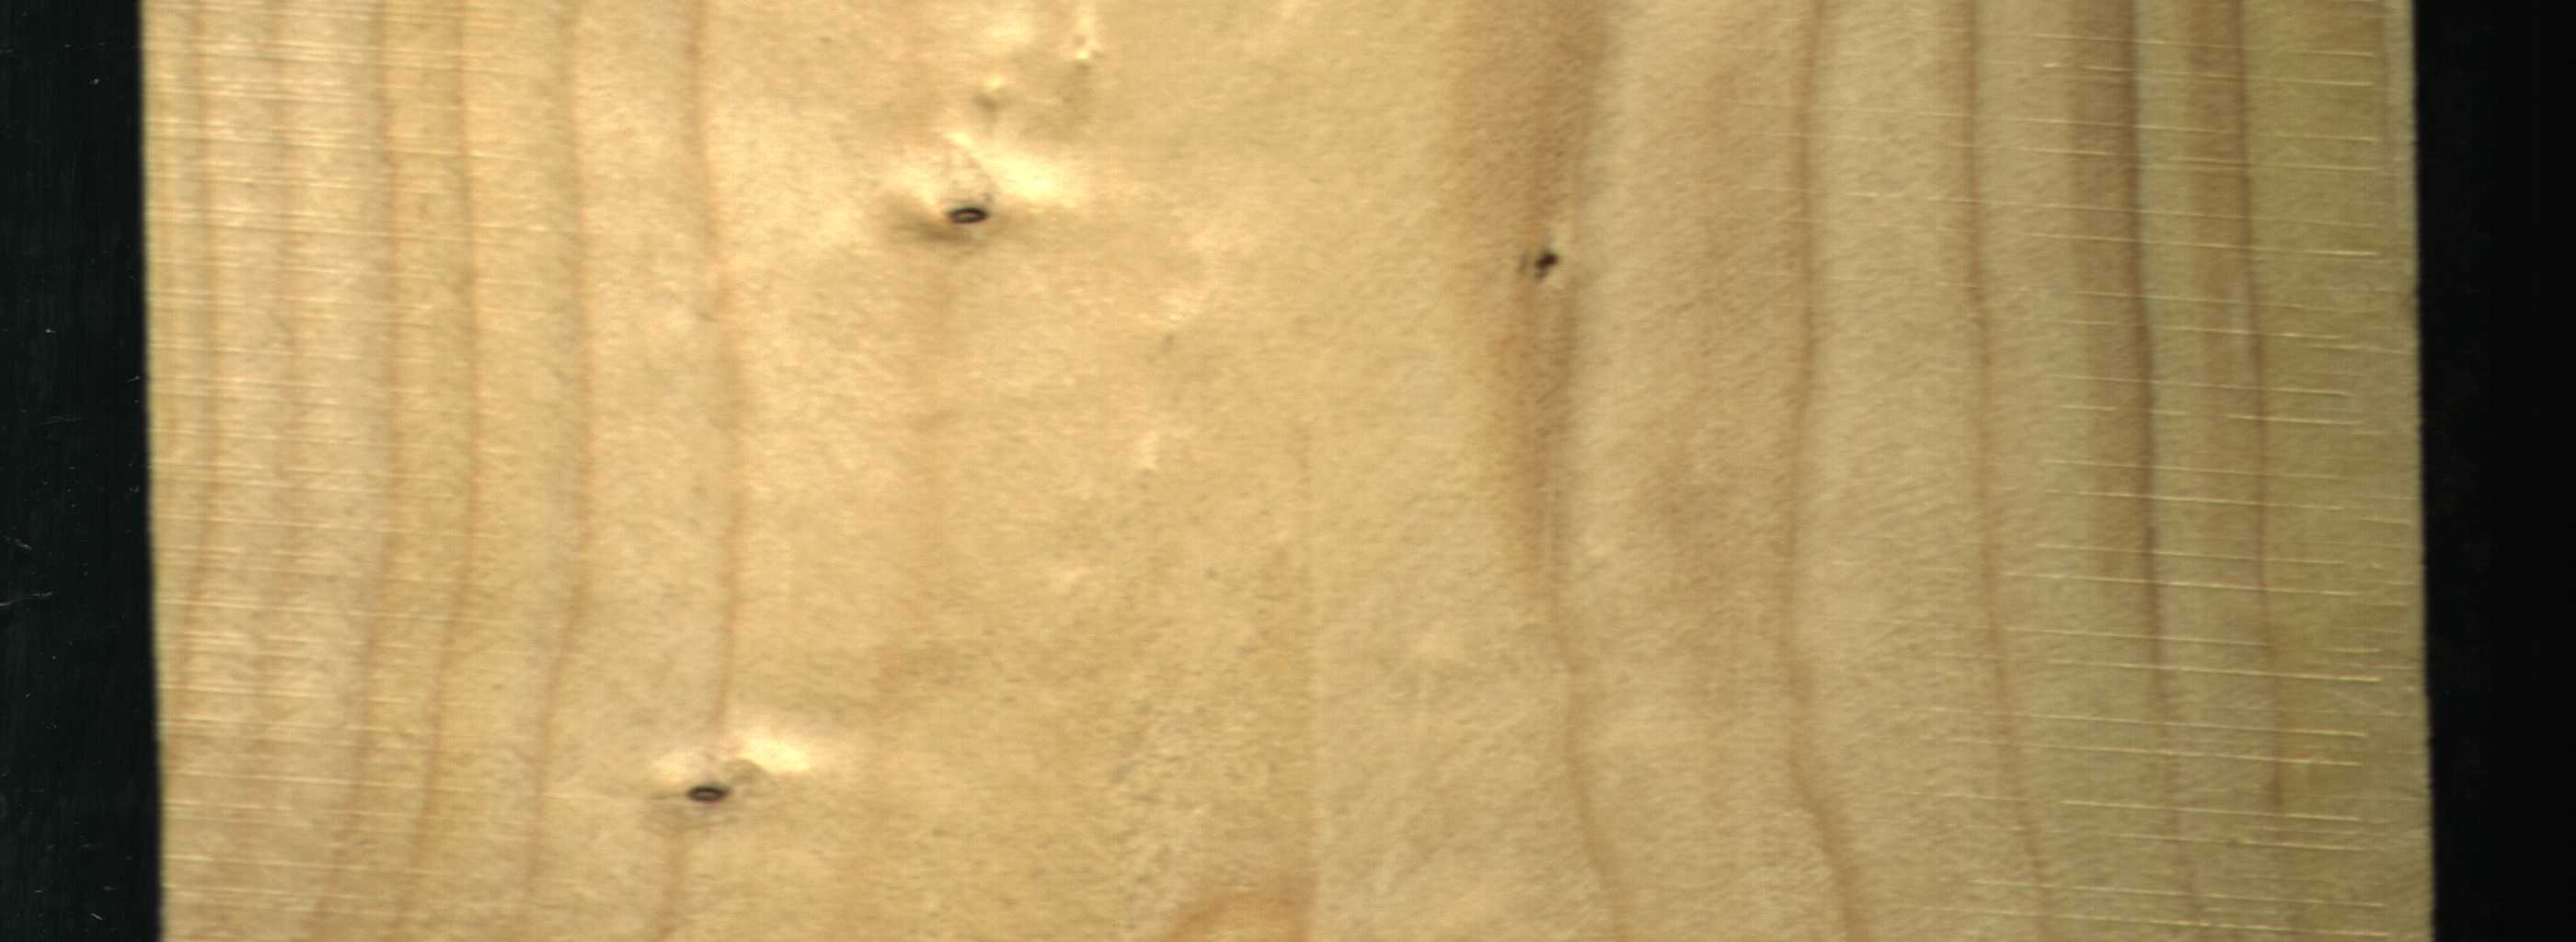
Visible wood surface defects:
Live_Knot
Live_Knot